Question: I'm using
'''
string version = NSBundle.MainBundle.ObjectForInfoDictionary("CFBundleVersion").ToString();
'''
to get my app's version. It is set to

However the code above returns . I have already recreated info.plist without success.
I know I used the same code in previous projects, so what changed?
Of course I have already tried to clean and rebuild.
> Xamarin Studio Version 4.1.12 (build 6) Installation UUID:
b8bdc5a1-348b-4fad-8e4f-4632ee990c59 Runtime: Mono 3.2.3
((no/8d3b4b7) GTK+ 2.24.20 theme: Raleigh GTK# (2.12.0.0) Package
version: 302030000Apple Developer Tools Xcode 5.0 (3332.25) Build 5A1413Xamarin.iOS Version: 7.0.2.7 (Indie Edition) Hash: 57edee2 Branch:
Build date: 2013-04-10 18:05:51-0400
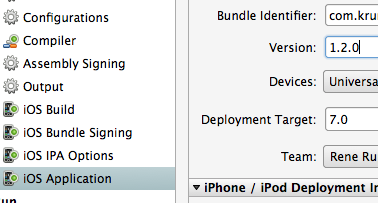
Answer: The "Version" entry in the UI actually maps to CFBundleShortVersionString just like Xcode does. The "Build" entry is what maps to CFBundleVersion.
Hope that helps.